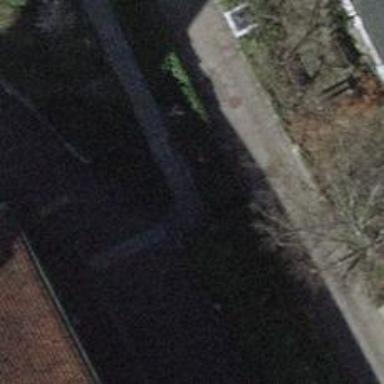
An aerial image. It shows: Set of steps on the road.